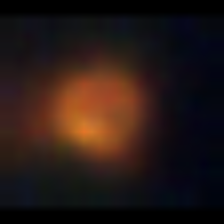
Taxon: NanoPlankton
Group: Other